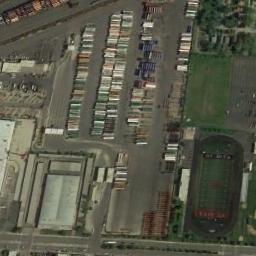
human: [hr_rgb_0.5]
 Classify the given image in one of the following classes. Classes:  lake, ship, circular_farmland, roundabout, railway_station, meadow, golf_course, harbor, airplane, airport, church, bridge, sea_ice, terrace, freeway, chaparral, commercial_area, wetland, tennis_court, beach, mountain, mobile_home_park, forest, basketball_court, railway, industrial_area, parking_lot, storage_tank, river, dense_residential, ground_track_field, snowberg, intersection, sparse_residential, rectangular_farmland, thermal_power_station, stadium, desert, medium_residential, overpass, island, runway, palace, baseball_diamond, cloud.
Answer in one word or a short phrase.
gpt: ground_track_field